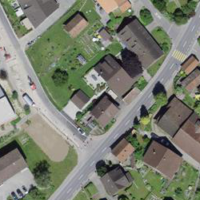
EUNIS habitat code: 55
Species observed at this site:
Galeopsis tetrahit
Macroglossum stellatarum
Gryllus campestris